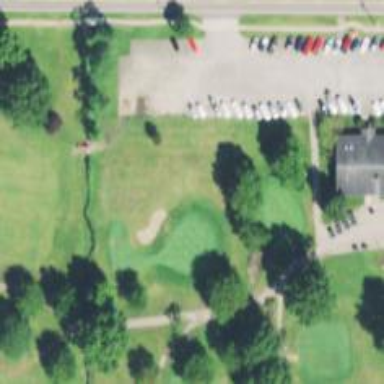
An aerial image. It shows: Golf hole.